Question: This is an image with some points having info window. when the cursor move to that point it shows info window.

'''
<div id="map"></div>
</div>
<script type="text/javascript">
function myMap() {
var locations = [
['some info', 30.118802, 31.410364],
['some info', 33.616455, 73.096199],
['some info', 33.598394, 73.044135],
['some info', 21.673434, 39.160065],
['some info', 34.011382, 71.523476], ];
var map = new google.maps.Map(document.getElementById('map'), {
zoom: 5,
center: new google.maps.LatLng(31.571394, 74.310374),
mapTypeId: google.maps.MapTypeId.SATELLITE
});
var infowindow = new google.maps.InfoWindow();
var marker, i;
for (i = 0; i < locations.length; i++) {
marker = new google.maps.Marker({
position: new google.maps.LatLng(locations[i][1], locations[i][2]),
map: map
});
google.maps.event.addListener(marker, 'mouseover', (function(marker, i) {
return function() {
infowindow.setContent(locations[i][0]);
infowindow.open(map, marker);
}
})(marker, i));
}
}
</script>
<script src="https://maps.googleapis.com/maps/api/js?callback=myMap"></script>
'''
This is the simple marker with simple info window code. but I need more marker icon and style for info.window and also the text without info.window like in image.
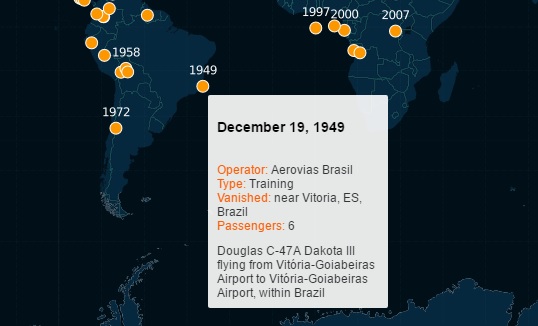
Answer: I suggest you take one step at a time .. starting from the marker icon
you can assign a new icon to a marker this way :
'''
var image = 'your_path/your_file.png';
// you can use the path below for test
// var image = 'https://developers.google.com/maps/documentation/javascript/examples/full/images/beachflag.png';
var myMarker = new google.maps.Marker({
position: {lat: -33.890, lng: 151.274},
map: map,
icon: image
});
'''
or if you have a marker already you can use
'''
marker.setIcon( image);
'''